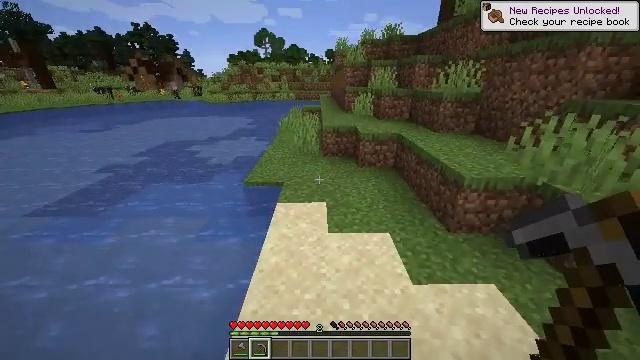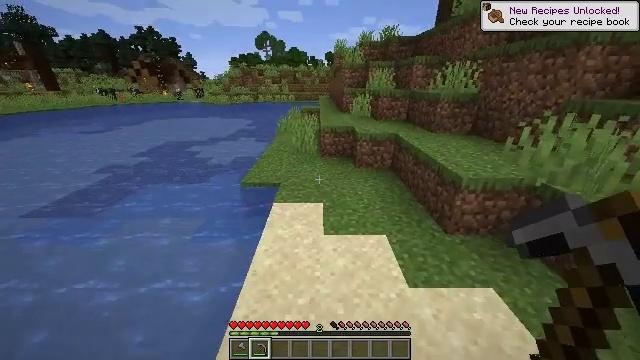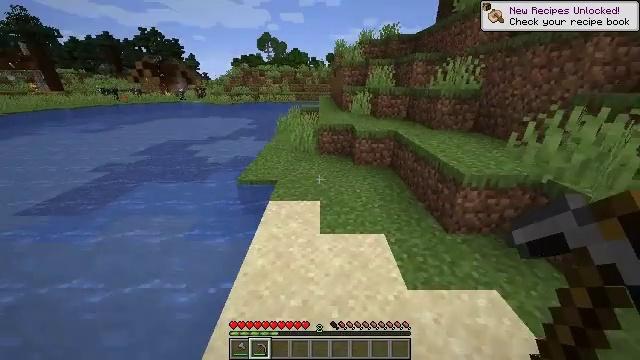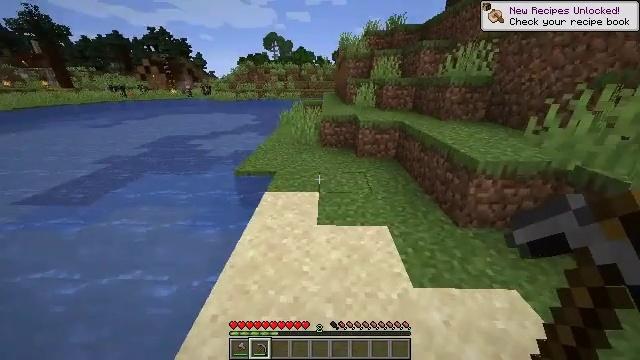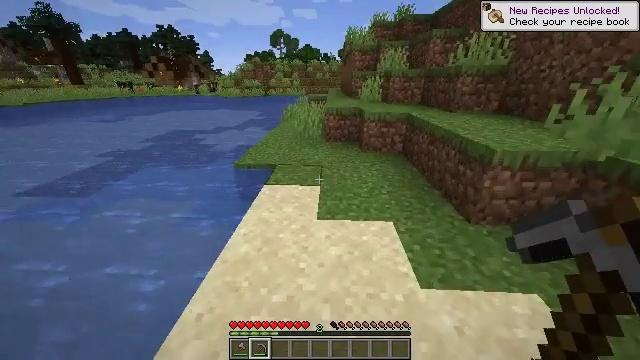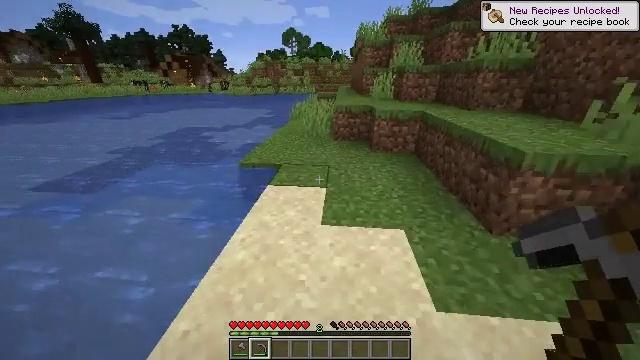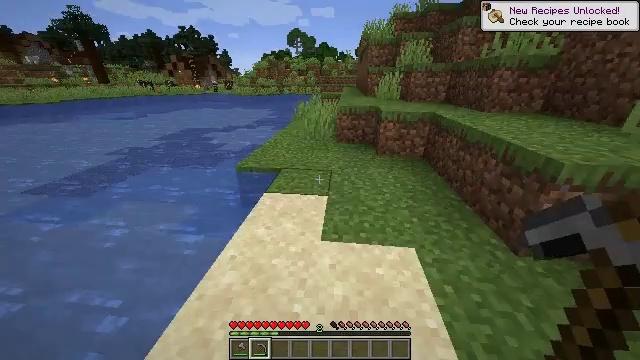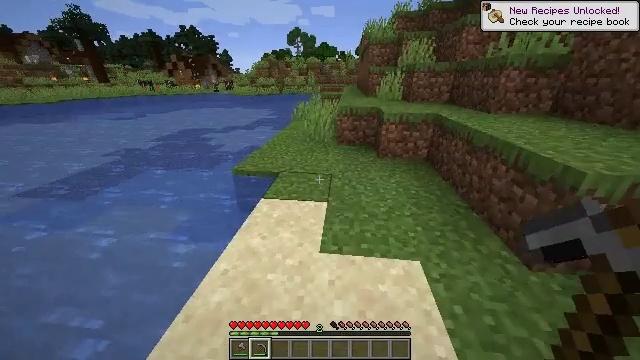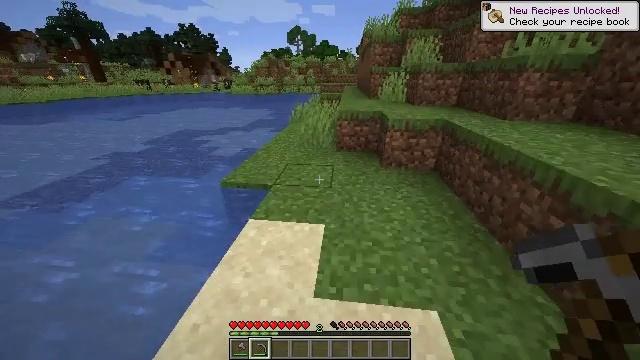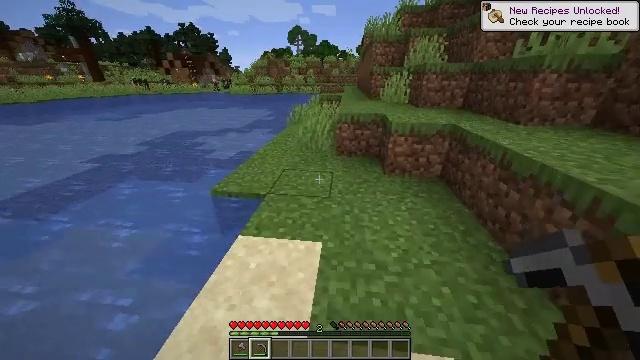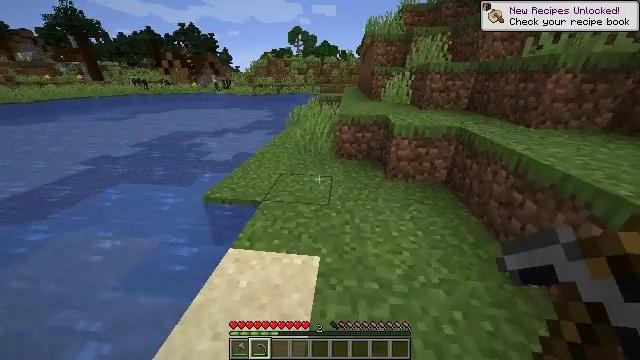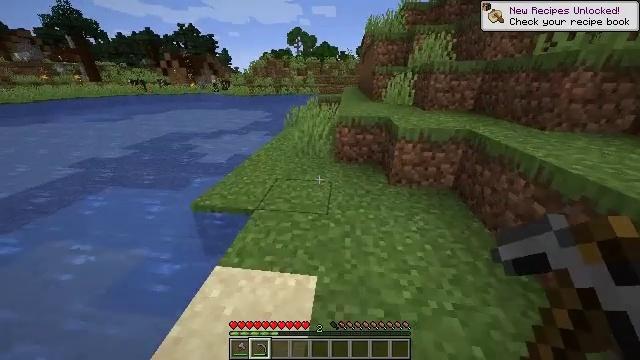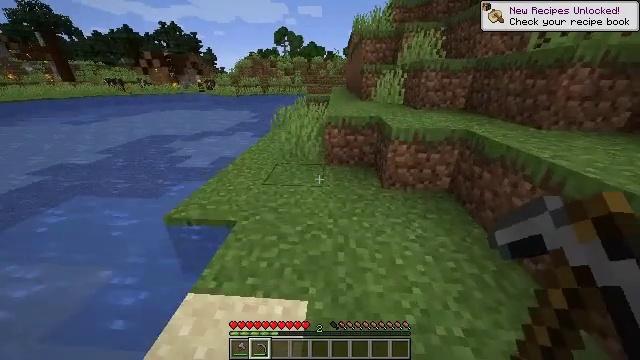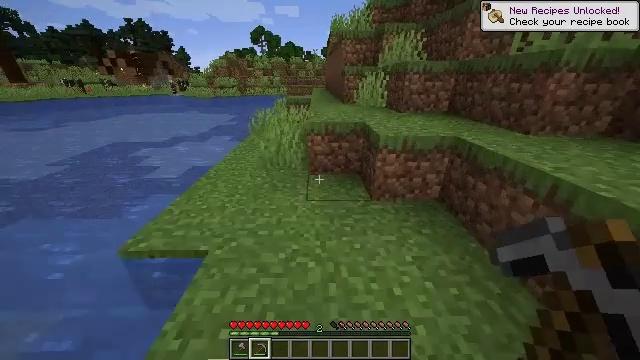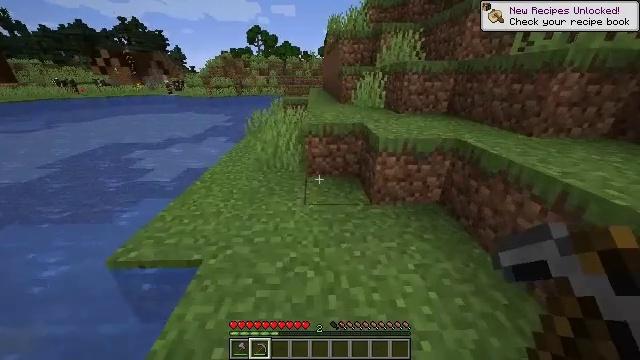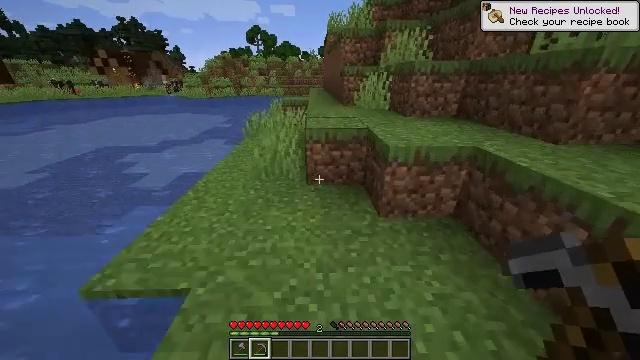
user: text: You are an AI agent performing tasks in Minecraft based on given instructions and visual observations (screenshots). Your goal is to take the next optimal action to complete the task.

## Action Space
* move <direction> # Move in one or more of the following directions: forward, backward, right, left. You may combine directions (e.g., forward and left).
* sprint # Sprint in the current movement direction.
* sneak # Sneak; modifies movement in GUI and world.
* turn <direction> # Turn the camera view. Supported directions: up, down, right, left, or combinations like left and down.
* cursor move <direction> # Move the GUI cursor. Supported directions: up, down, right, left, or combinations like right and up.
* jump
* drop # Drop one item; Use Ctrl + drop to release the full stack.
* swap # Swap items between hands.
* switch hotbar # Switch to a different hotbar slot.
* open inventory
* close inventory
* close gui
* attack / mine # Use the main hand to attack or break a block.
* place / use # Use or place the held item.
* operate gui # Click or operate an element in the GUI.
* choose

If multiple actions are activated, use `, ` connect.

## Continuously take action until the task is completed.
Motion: motion action
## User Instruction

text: Gather fern from the ground.
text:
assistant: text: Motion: move forward and move right, sprint, jump
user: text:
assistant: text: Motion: move forward, sprint, jump
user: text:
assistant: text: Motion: move forward, sprint, turn left, jump
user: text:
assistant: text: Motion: move forward, sprint, turn left
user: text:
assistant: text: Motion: move forward, sprint, turn left
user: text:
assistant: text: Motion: move forward, sprint, turn left
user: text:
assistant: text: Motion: move forward, sprint
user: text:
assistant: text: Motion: move forward, sprint
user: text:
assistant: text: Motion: move forward, sprint
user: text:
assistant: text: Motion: move forward, sprint
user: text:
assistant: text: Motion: move forward, sprint
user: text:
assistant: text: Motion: move forward, sprint, turn right
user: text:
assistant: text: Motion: move forward, sprint, turn right
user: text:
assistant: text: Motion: move forward, sprint
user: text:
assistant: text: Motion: move forward, sprint
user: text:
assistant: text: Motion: move forward, sprint
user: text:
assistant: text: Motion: move forward, sprint
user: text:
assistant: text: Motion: move forward, sprint
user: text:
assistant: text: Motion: move forward, sprint, jump
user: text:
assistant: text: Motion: move forward, sprint, jump
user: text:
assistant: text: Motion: move forward, sprint, jump
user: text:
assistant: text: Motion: move forward, sprint, jump
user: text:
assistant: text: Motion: move forward, sprint, jump
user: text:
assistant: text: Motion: move forward, sprint, jump
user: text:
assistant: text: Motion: move forward, sprint, jump
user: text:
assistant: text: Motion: move forward, sprint, jump
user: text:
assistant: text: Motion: move forward, sprint, jump
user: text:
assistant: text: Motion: move forward, sprint, jump
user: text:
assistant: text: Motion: move forward, sprint, jump
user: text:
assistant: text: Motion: move forward, sprint, jump